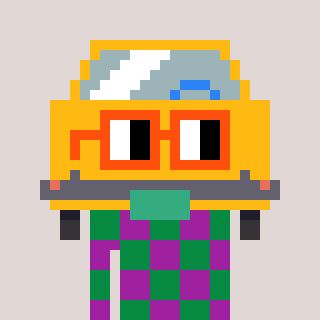
a pixel art character with square orange glasses, a taxi-shaped head and a magenta-colored body on a warm background